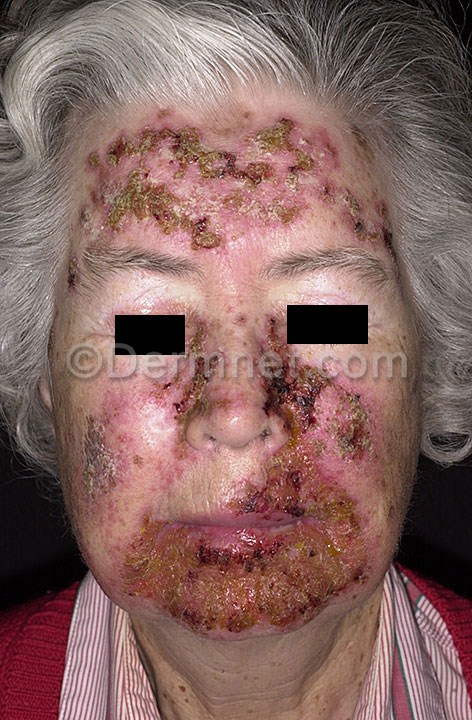
Disease: Actinic Keratosis Basal Cell Carcinoma and other Malignant Lesions